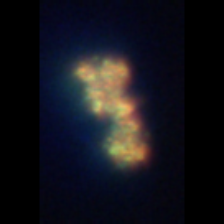
Taxon: Unknown_detritus
Group: Unknown